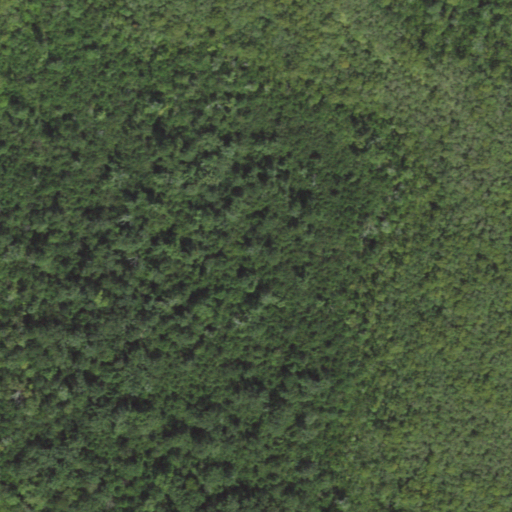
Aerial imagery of island in Louisiana named Big Island containing only woody wetlands